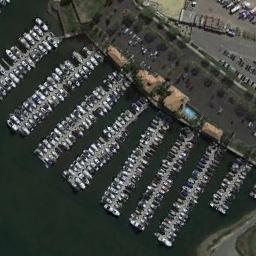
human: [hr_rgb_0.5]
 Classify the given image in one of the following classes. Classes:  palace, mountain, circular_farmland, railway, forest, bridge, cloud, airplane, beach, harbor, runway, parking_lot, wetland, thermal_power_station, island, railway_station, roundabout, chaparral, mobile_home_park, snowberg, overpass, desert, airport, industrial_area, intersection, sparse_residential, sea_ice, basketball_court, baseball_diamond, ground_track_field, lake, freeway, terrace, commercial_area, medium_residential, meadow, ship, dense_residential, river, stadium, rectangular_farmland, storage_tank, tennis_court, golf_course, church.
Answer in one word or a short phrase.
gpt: harbor